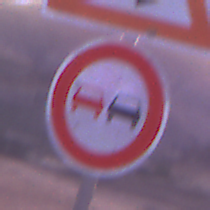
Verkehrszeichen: Ueberholverbot
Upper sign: AmphibienwanderungRechts
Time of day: Dawn
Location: Outdoor (Nature)
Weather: PartlyCloudy
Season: NotSpecified
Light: Natural